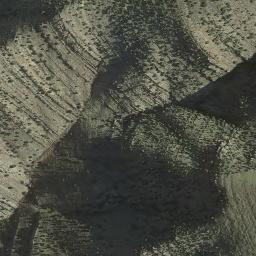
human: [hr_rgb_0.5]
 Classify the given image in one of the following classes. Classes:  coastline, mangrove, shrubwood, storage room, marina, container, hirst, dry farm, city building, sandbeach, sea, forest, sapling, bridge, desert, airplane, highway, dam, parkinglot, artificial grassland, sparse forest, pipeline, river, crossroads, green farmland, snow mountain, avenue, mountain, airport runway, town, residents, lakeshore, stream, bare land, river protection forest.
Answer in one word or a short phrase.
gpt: mountain